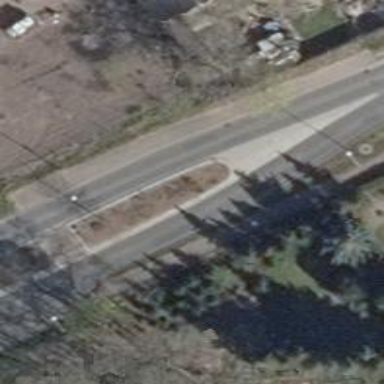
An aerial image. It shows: Primary highway with separate asphalt sidewalks and cycleways.